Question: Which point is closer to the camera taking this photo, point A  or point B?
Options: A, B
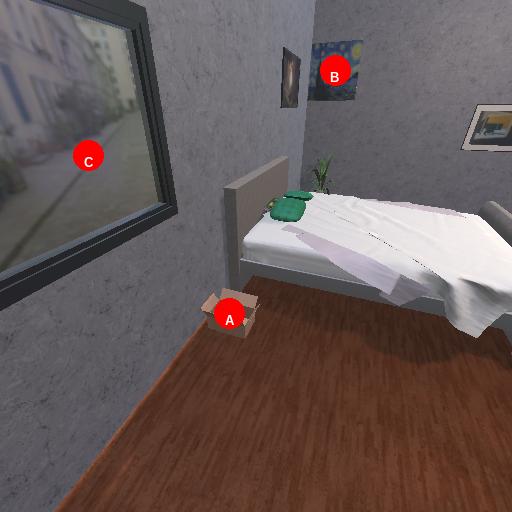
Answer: A